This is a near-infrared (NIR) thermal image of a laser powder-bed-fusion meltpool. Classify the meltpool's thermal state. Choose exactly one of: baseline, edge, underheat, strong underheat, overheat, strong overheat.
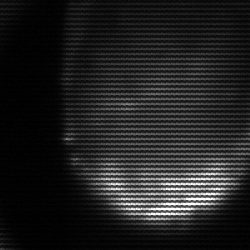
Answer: edge